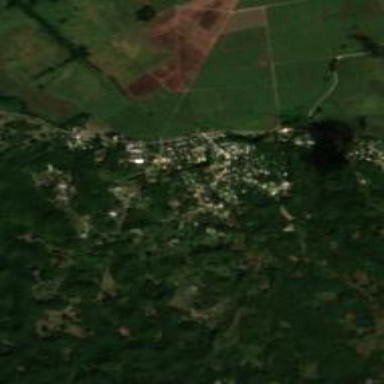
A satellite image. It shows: Village.